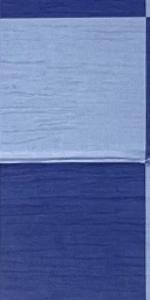
Label: Empty